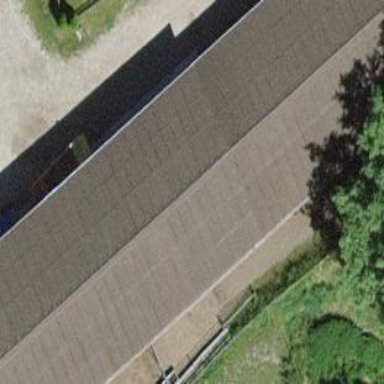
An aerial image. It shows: Shed building.